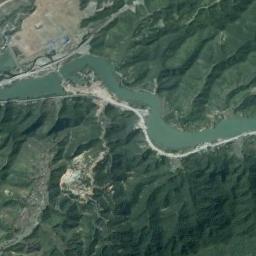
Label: river